Field crop: maize
Growth stage: 2
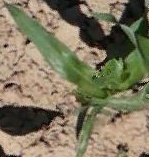
Species: maize